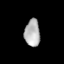
Tissue: lung
Cell type: Fibroblasts
Senescence score: 0.5466
Nuclear area (px): 410
Mean DAPI intensity: 177.129